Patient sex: M
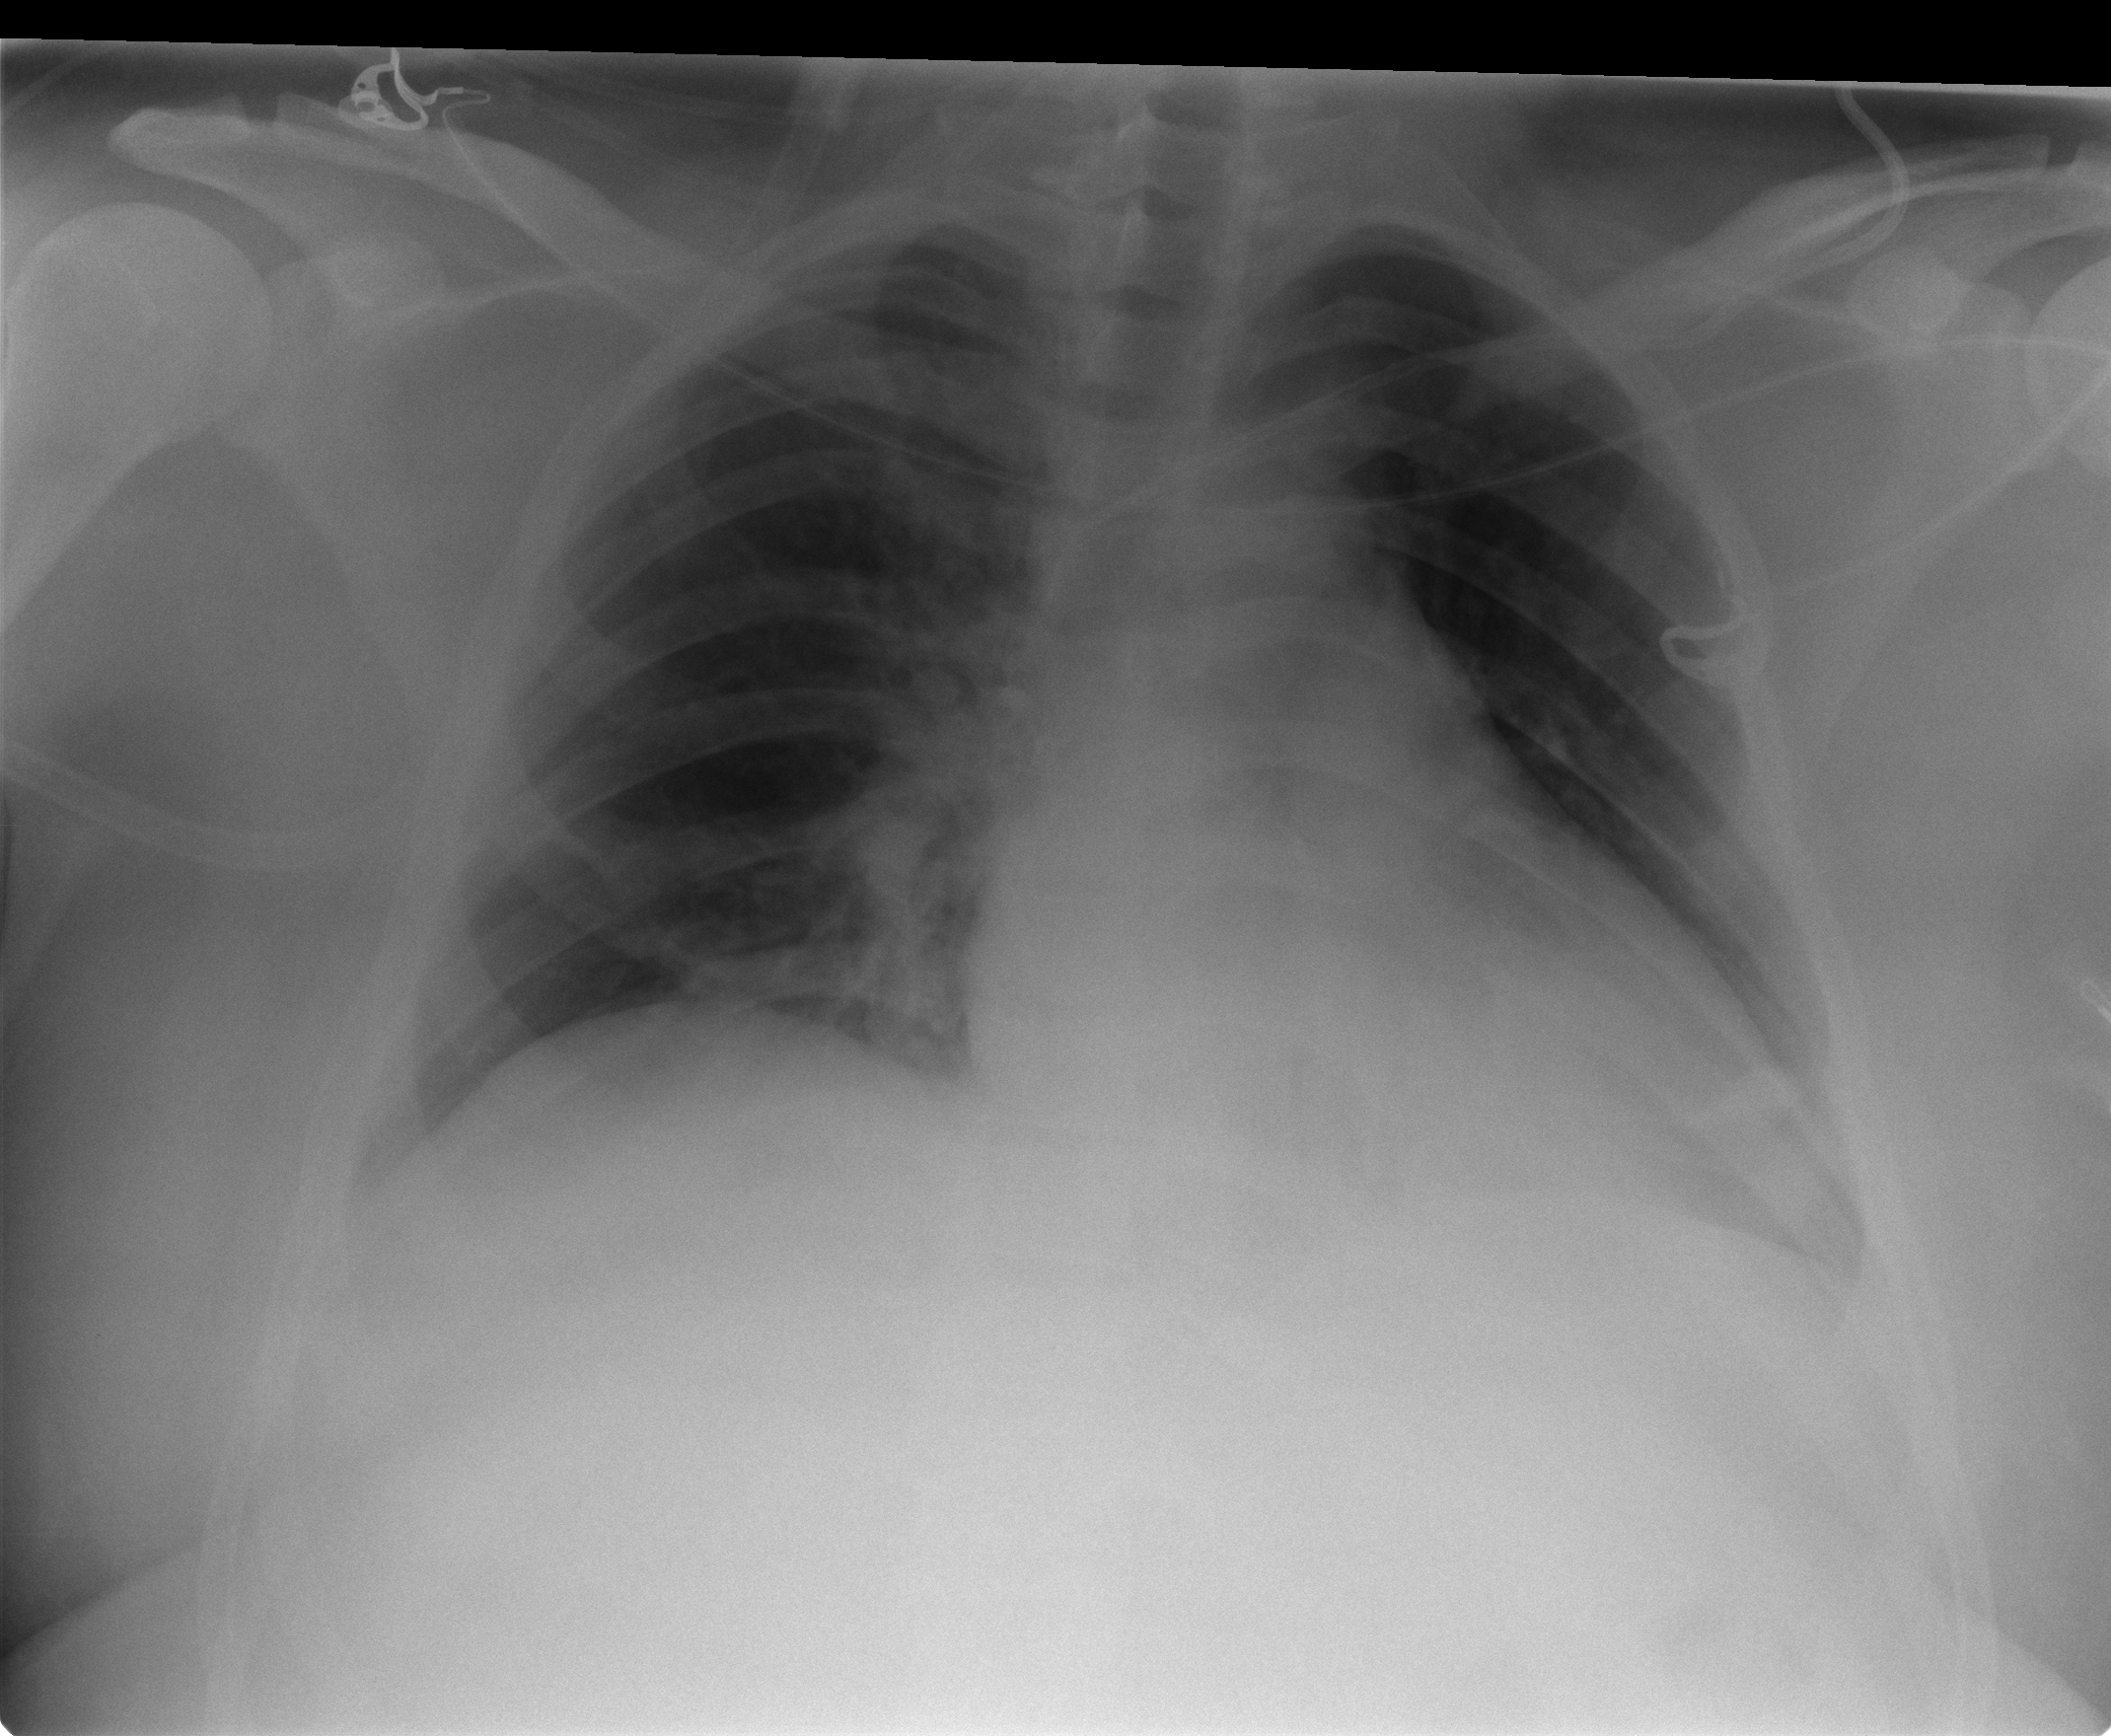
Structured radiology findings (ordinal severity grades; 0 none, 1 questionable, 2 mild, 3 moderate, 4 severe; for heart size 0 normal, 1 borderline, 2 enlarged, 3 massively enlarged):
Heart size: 2
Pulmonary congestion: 2
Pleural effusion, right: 0
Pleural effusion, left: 0
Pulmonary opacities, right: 0
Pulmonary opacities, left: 0
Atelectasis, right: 2
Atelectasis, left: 2